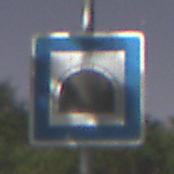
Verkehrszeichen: Tunnel
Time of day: Night
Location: Outdoor (Nature)
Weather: Clear
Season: NotSpecified
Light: Natural